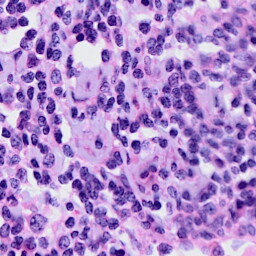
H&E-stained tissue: Cervix